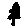
Label: tree